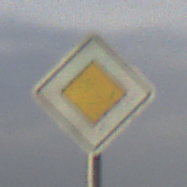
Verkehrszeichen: Vorfahrtsstrasse
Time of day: SunriseSunset
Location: Outdoor (Suburban)
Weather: PartlyCloudy
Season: NotSpecified
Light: Natural